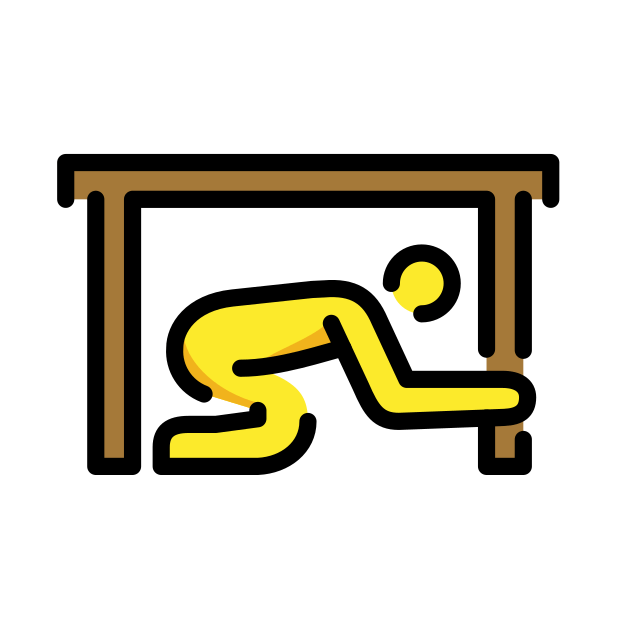
drop cover hold